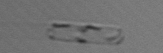
Label: Cerataulina_pelagica